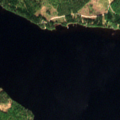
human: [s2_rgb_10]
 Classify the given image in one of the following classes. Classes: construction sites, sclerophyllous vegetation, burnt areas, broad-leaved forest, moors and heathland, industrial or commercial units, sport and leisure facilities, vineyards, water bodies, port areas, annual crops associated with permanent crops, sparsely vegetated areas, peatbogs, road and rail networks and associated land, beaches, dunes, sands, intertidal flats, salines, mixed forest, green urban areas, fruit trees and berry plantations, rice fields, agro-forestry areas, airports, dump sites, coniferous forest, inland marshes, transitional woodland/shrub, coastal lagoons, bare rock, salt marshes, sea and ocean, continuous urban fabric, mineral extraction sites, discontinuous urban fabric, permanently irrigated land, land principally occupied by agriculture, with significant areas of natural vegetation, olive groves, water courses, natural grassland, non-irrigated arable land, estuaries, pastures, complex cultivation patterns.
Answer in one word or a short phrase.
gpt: coniferous forest, mixed forest, transitional woodland/shrub, water bodies